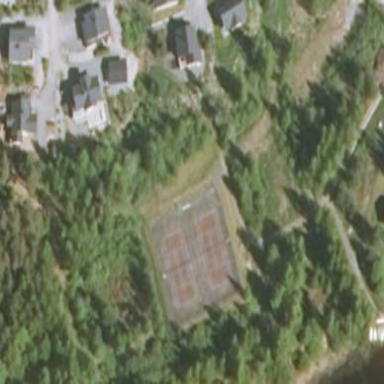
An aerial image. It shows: Tennis court on pitch designated for leisure land.